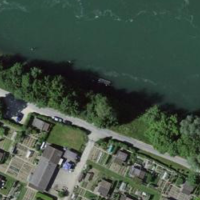
EUNIS habitat code: 53
Species observed at this site:
Levisticum officinale